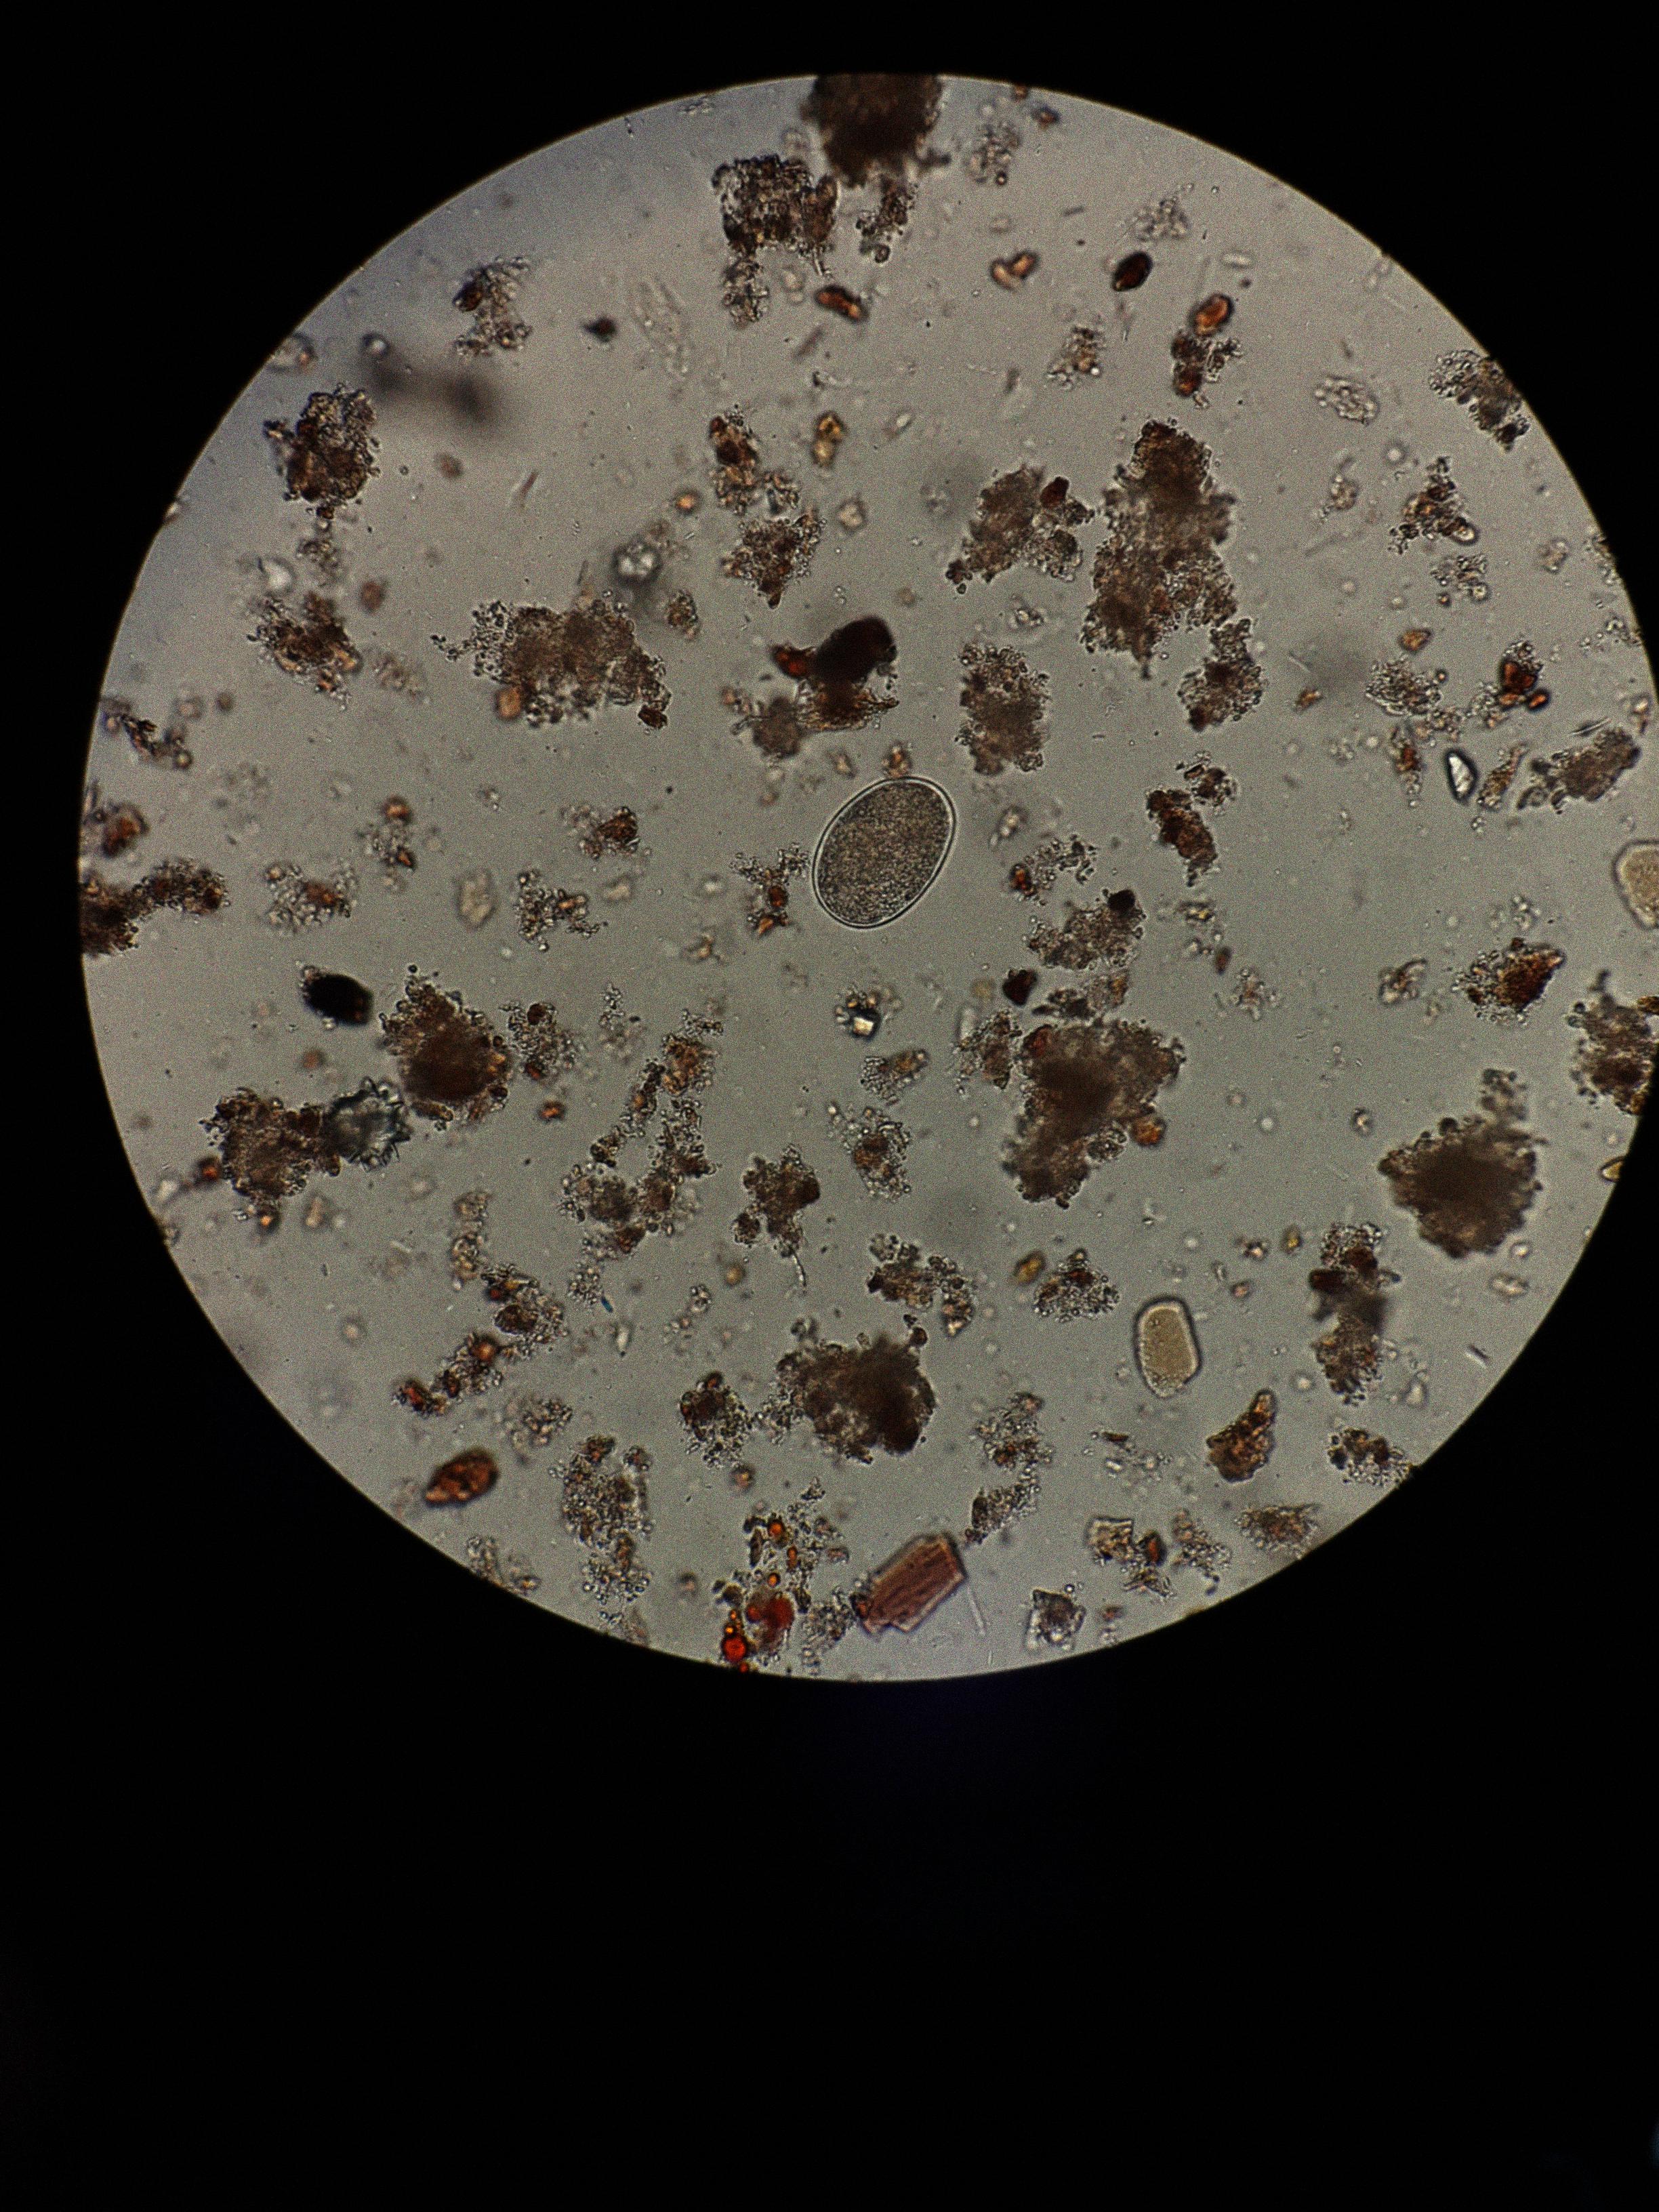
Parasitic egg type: Hookworm egg